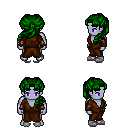
a pixel art fantasy rpg character, male body template, dark elf, purple skin, brown robe, gold greaves, green princess hairstyle, cloth bracers, white slippers, four views (front, back, left, right), 2x2 character sprite sheet, small pixel art, hard edges, no anti-aliasing